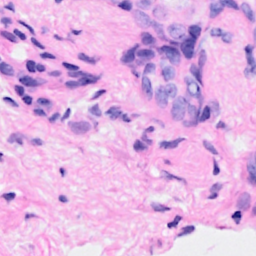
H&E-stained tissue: Breast